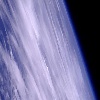
Label: cloud